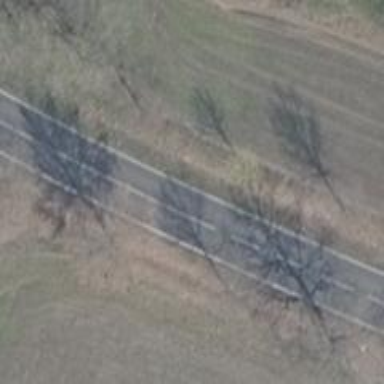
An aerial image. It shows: Tertiary road with asphalt surface.